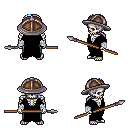
a pixel art fantasy rpg character, male body template, skeleton, black robe, teal pants, white cyan long mohawk hairstyle, chain helm, white cloth bandages, spear, four views (front, back, left, right), 2x2 character sprite sheet, small pixel art, hard edges, no anti-aliasing